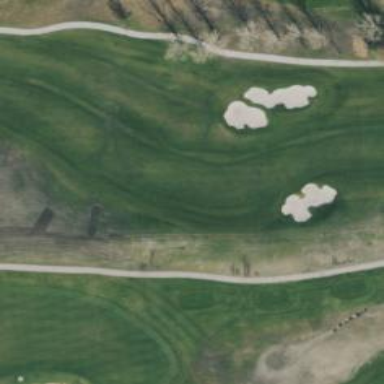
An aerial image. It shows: View of golf hole.